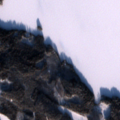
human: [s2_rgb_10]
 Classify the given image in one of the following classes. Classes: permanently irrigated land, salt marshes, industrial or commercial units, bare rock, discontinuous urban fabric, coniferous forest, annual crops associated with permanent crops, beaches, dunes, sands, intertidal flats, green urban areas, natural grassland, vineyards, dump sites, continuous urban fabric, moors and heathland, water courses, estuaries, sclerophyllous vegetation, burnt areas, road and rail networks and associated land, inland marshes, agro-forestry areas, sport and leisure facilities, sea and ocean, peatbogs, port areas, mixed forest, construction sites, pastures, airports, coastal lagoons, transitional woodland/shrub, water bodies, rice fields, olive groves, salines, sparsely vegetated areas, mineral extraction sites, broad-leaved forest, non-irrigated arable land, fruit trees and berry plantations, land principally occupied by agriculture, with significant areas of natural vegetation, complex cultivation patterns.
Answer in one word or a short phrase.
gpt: broad-leaved forest, coniferous forest, mixed forest, water bodies